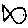
Label: fish